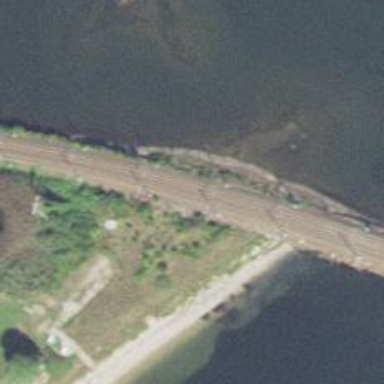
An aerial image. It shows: Railway track with contact lines for electrification.